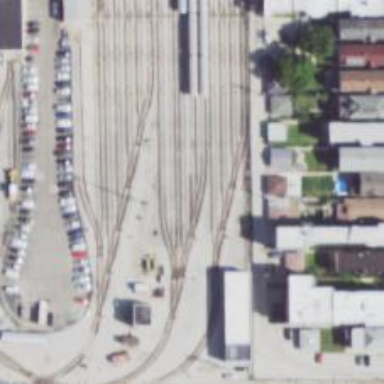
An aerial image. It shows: Yard area with electrified rail tracks.